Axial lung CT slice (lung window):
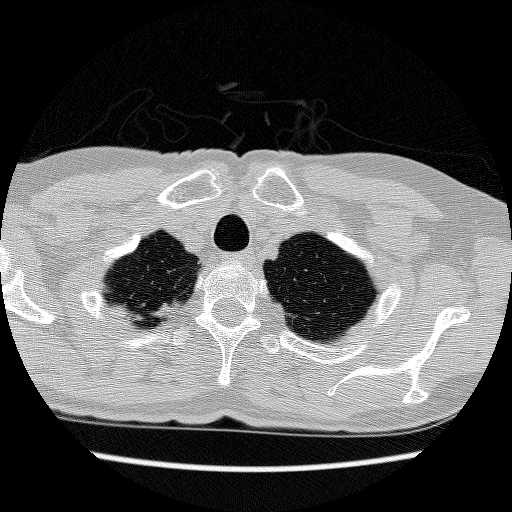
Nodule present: no